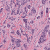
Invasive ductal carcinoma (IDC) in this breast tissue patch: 1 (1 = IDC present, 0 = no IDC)